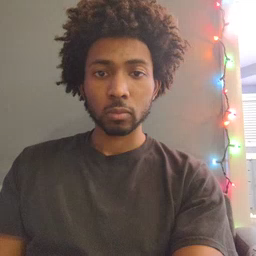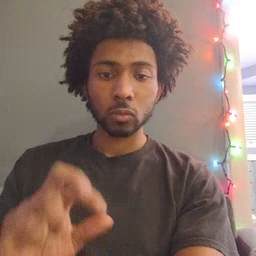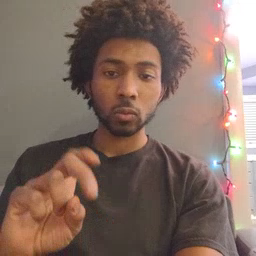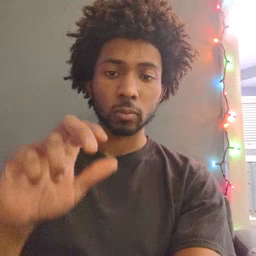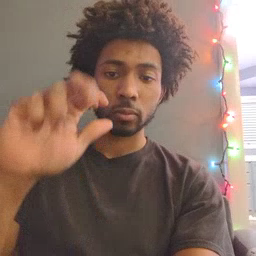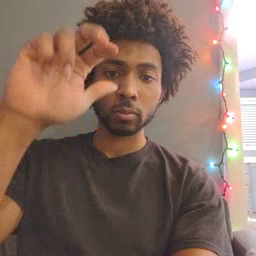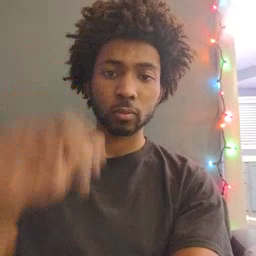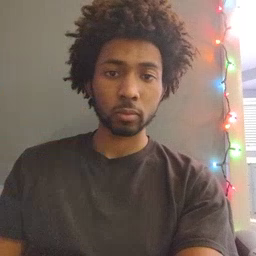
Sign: stairs